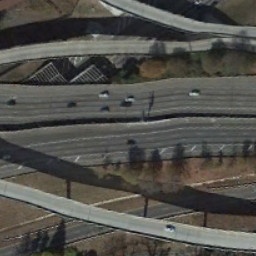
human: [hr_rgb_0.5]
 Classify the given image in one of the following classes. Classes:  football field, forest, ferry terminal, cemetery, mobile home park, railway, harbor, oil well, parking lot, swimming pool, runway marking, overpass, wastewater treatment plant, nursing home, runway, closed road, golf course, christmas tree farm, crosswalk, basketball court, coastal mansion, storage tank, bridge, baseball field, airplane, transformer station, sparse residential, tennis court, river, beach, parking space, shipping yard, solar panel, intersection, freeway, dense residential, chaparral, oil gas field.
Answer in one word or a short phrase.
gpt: overpass